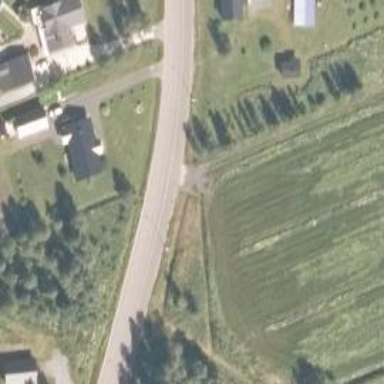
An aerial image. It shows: Cycleway.